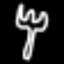
Label: fork